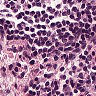
Metastatic tissue present: no